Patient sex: M
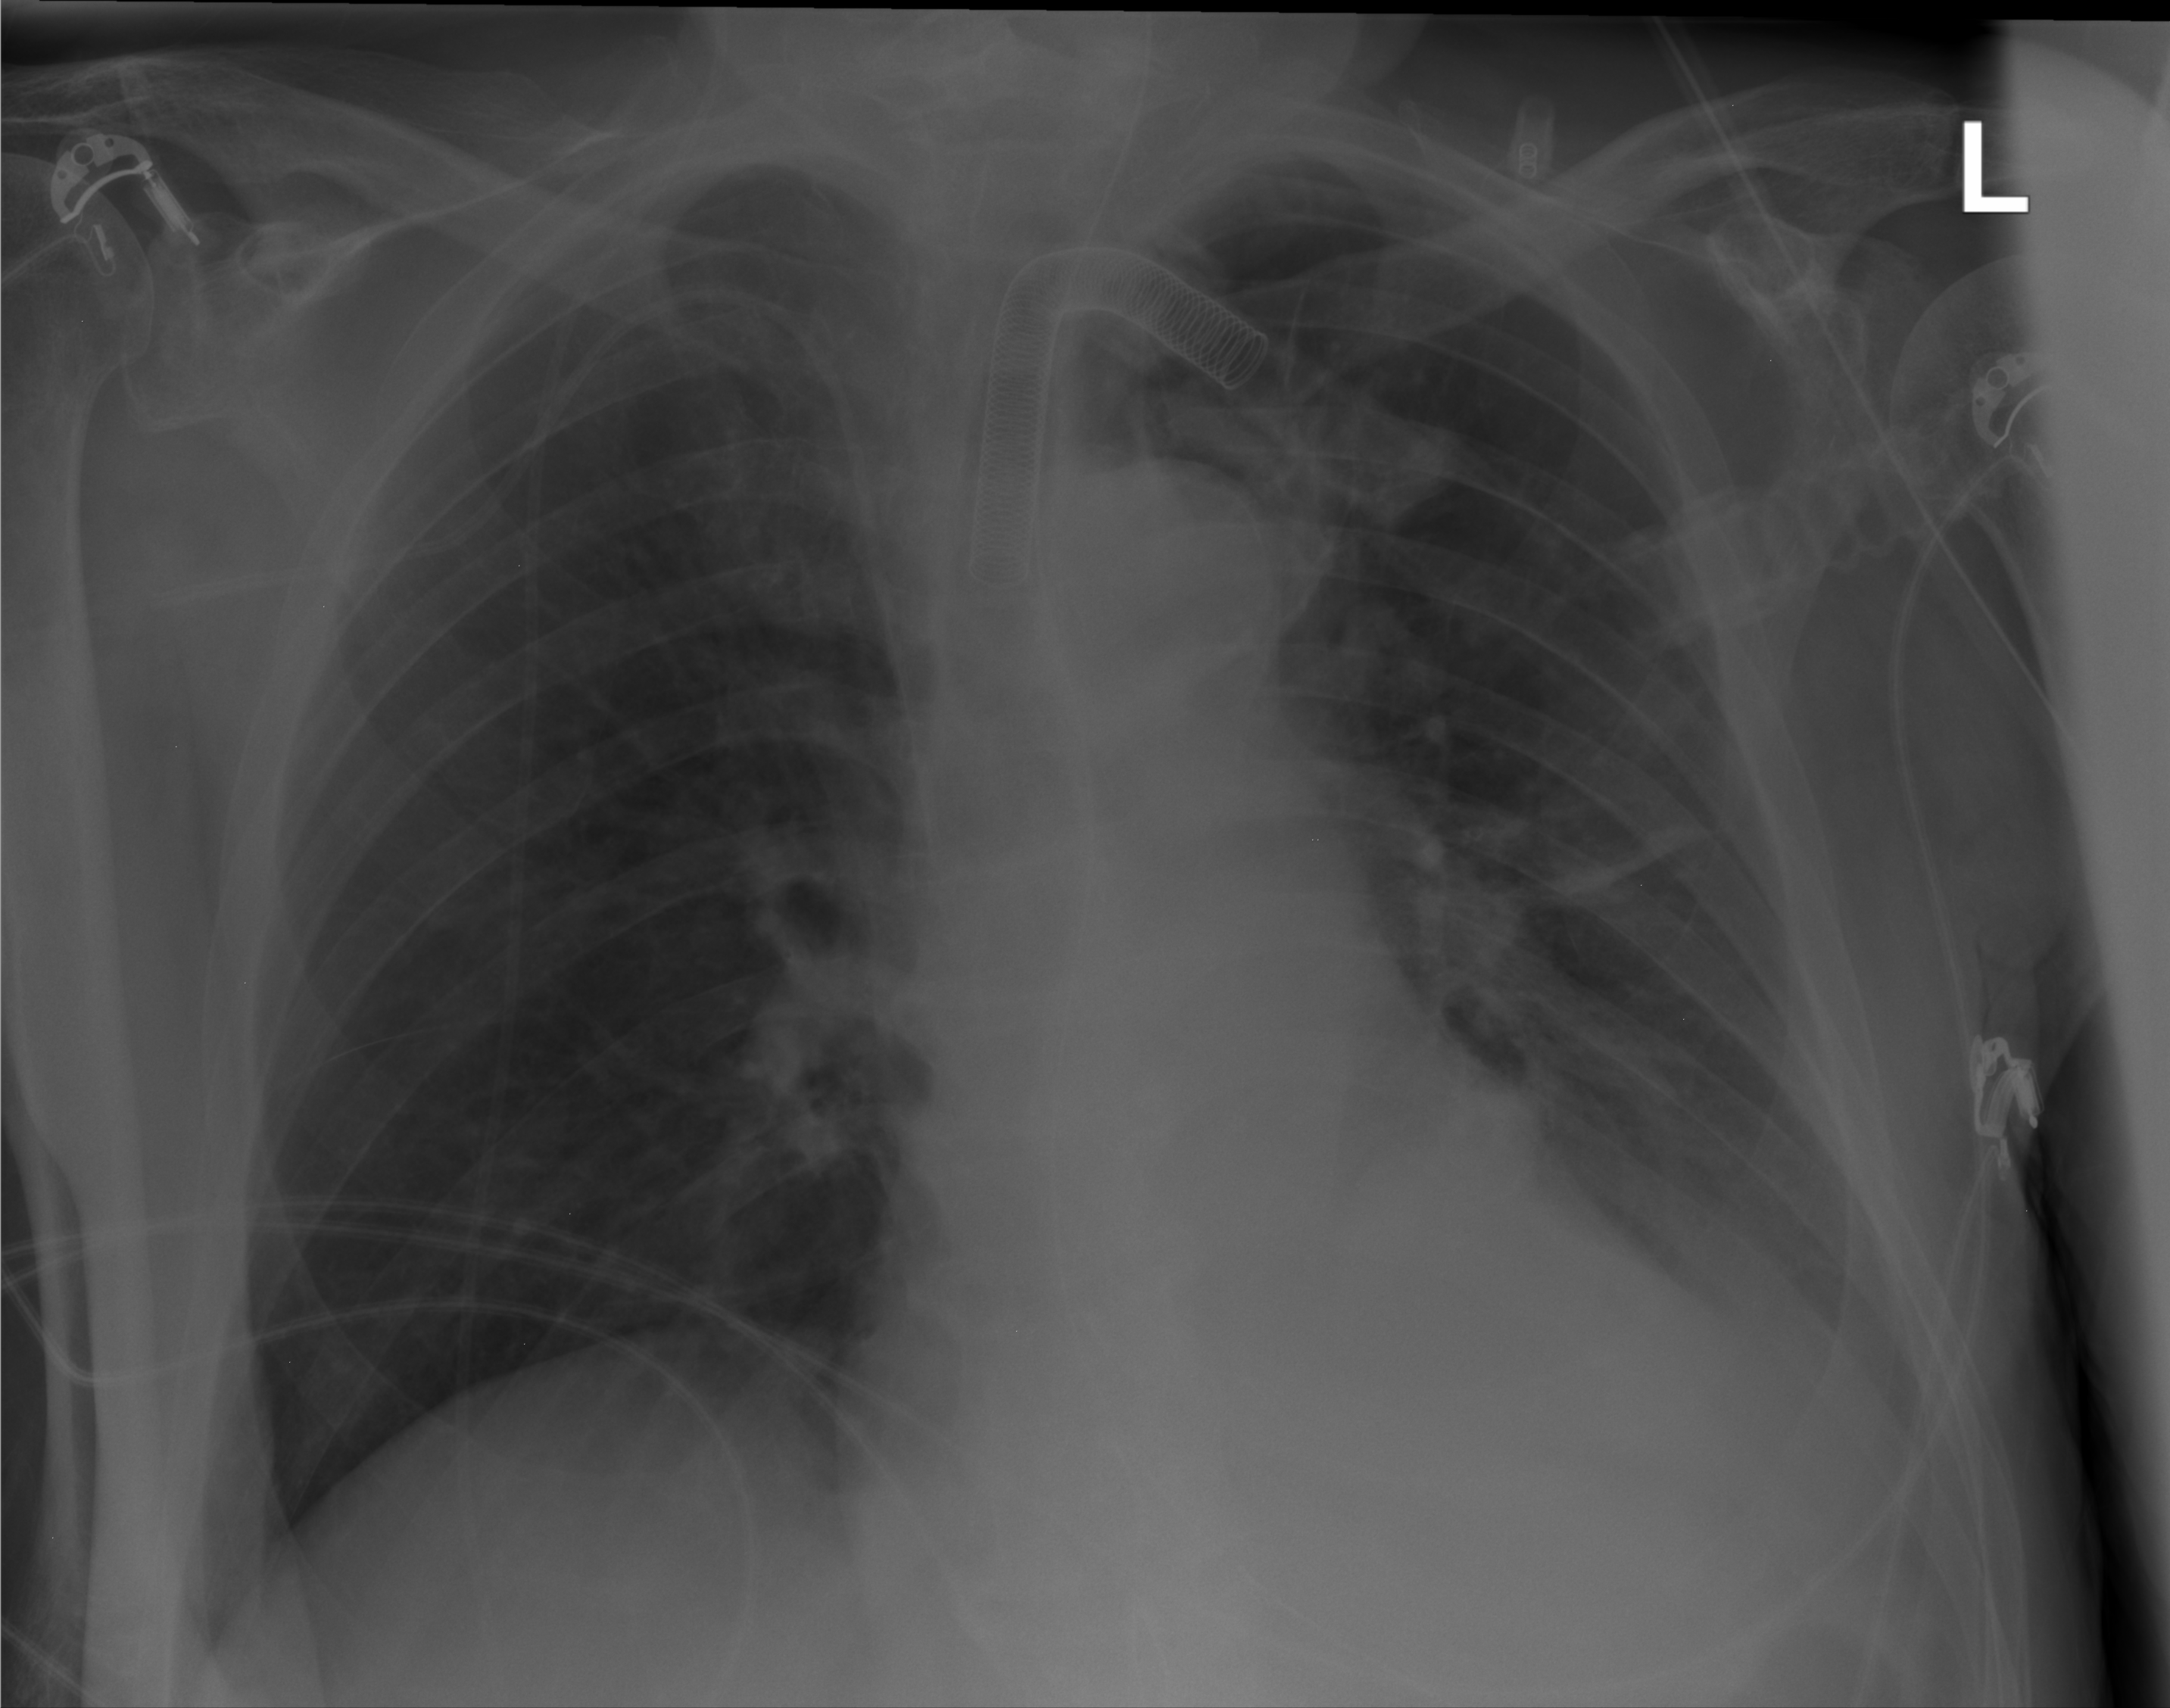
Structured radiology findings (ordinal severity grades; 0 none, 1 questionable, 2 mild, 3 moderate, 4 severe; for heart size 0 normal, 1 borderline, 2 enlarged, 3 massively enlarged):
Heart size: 0
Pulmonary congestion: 0
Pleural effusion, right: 0
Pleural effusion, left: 2
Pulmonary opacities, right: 0
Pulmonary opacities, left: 0
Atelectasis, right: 0
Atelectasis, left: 2